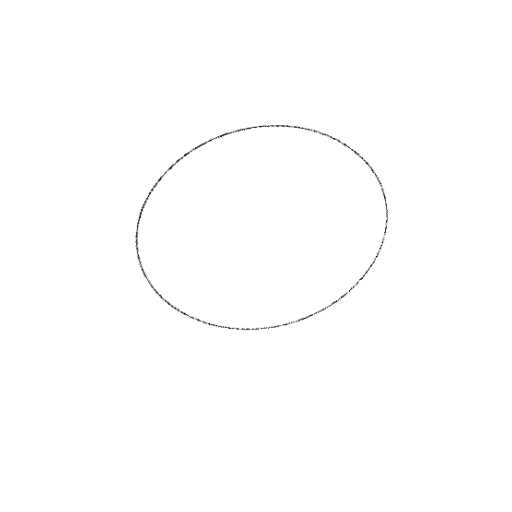
Crossing number: 0